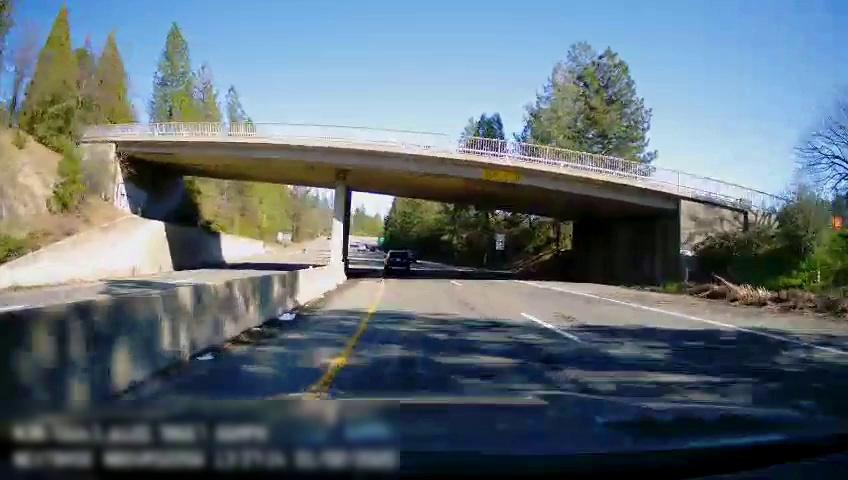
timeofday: Day
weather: Sunny
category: Drivable Space
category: Drivable Space
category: Vehicles | Truck
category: Vehicles | SUV
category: Lanes | Current Lane
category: Lanes | Current Lane
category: Lanes | Alternate Lane
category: Traffic | Signs